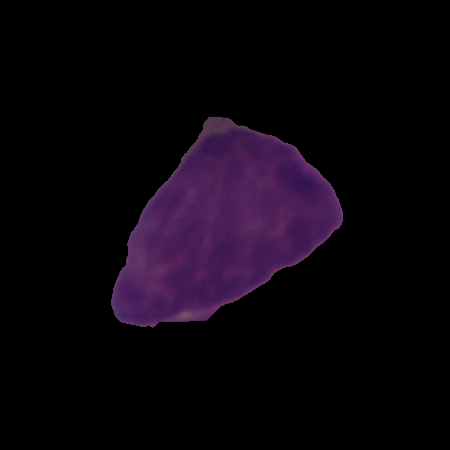
Label: cancer